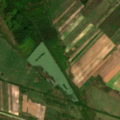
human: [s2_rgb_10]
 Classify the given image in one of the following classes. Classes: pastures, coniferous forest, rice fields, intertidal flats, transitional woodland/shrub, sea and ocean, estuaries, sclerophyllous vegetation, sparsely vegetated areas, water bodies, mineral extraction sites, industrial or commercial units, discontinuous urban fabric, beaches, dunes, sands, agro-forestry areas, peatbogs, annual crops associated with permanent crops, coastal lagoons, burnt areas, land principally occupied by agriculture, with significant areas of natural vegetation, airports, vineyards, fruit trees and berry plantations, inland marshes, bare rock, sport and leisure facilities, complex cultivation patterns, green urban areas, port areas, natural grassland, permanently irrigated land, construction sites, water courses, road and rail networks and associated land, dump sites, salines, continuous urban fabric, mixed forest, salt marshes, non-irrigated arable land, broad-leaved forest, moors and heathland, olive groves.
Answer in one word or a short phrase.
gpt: non-irrigated arable land, pastures, transitional woodland/shrub